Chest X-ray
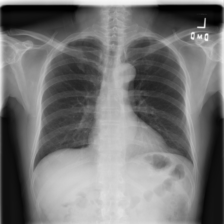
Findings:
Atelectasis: negative
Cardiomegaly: negative
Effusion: negative
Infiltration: negative
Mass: negative
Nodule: negative
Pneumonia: negative
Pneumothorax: negative
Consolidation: negative
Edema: negative
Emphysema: negative
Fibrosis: negative
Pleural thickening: negative
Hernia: negative